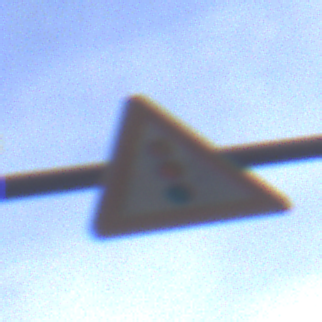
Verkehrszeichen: Lichtzeichenanlage
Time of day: MorningAfternoon
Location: Outdoor (Suburban)
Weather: PartlyCloudy
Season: NotSpecified
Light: Natural